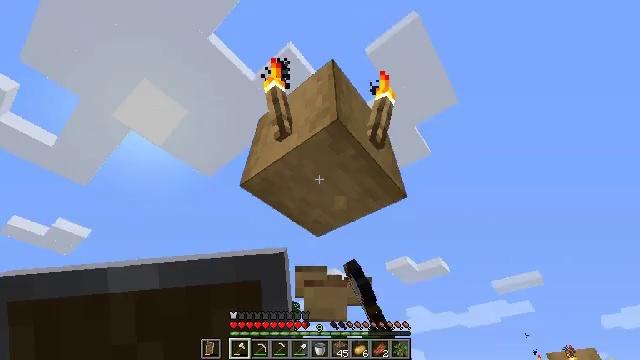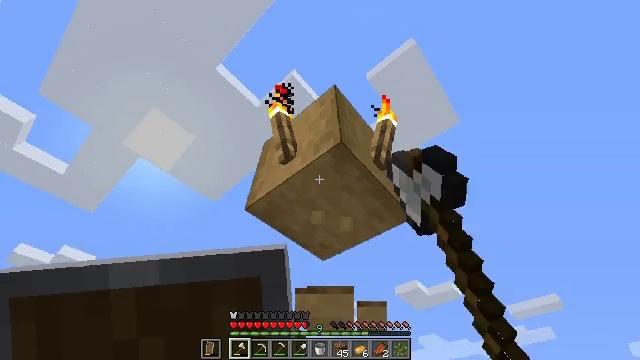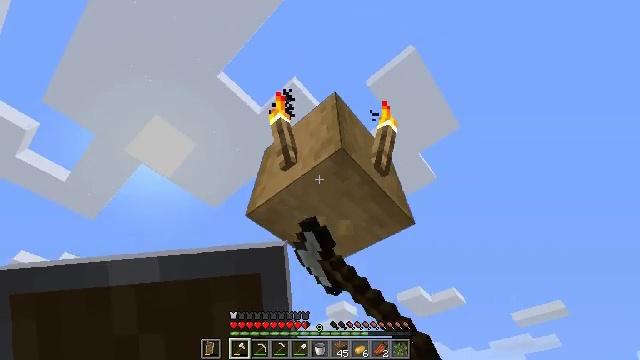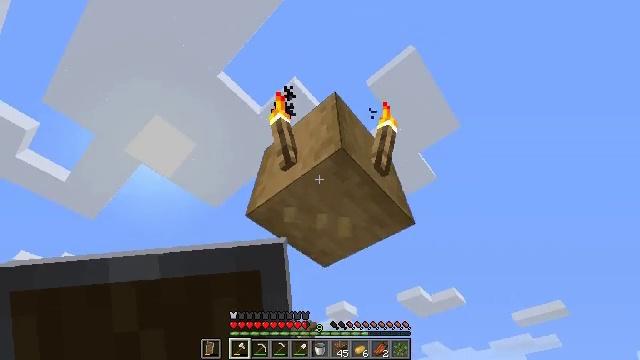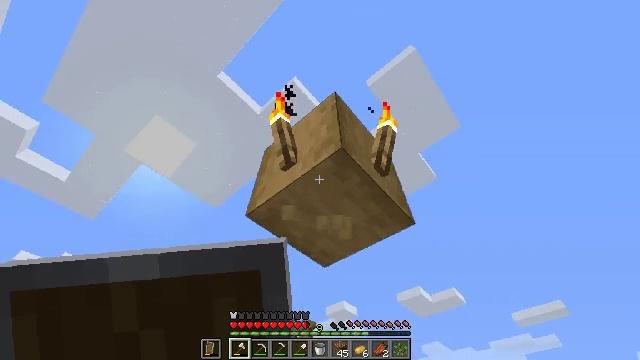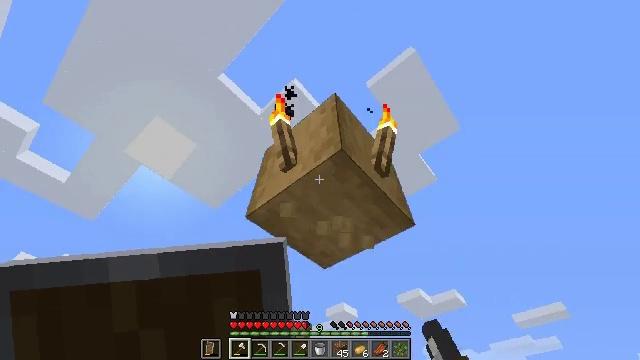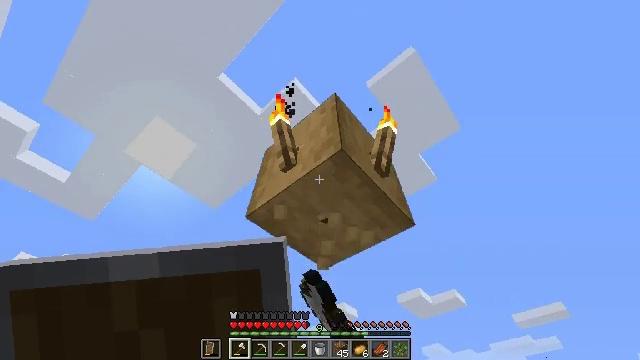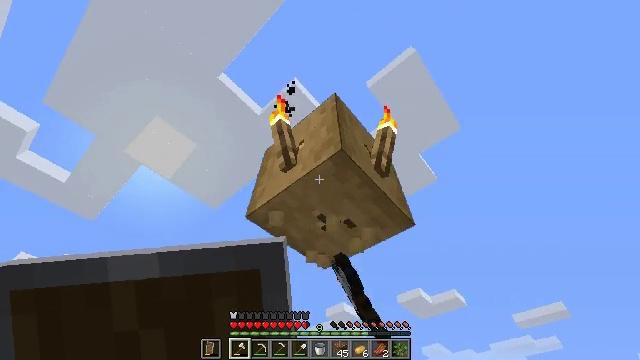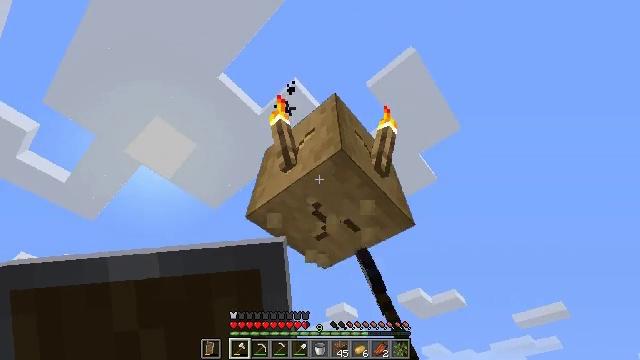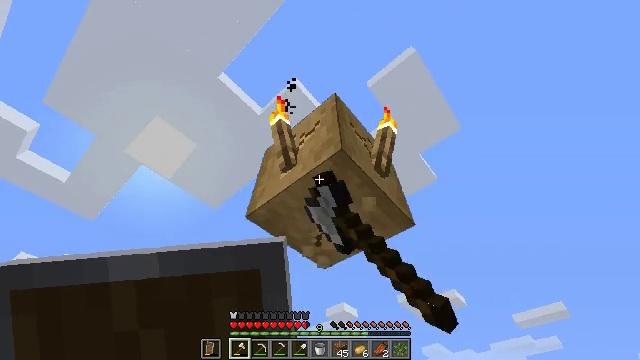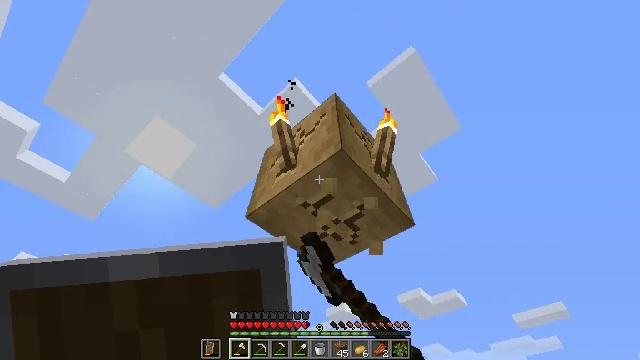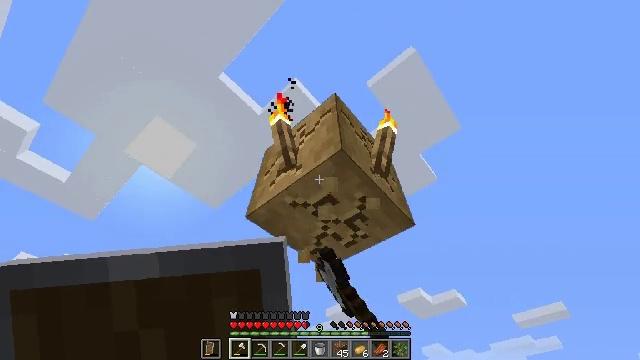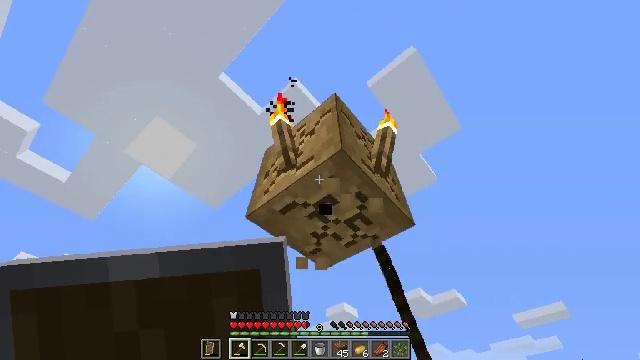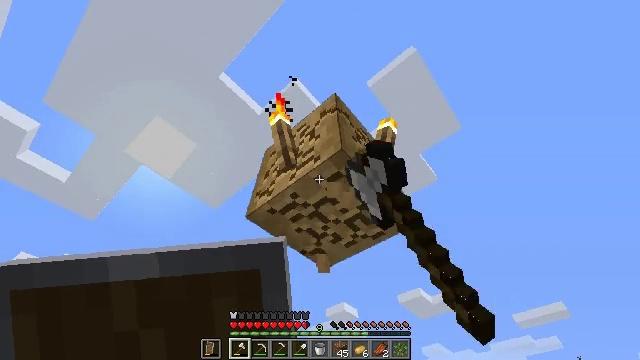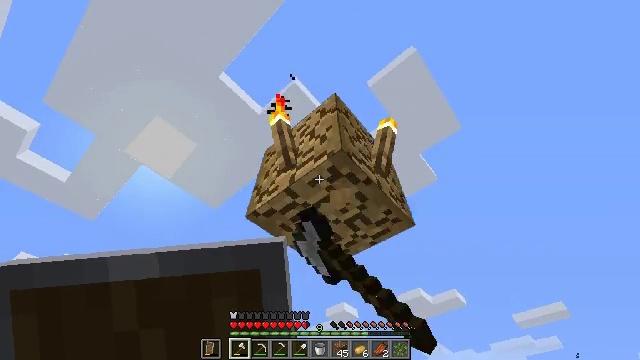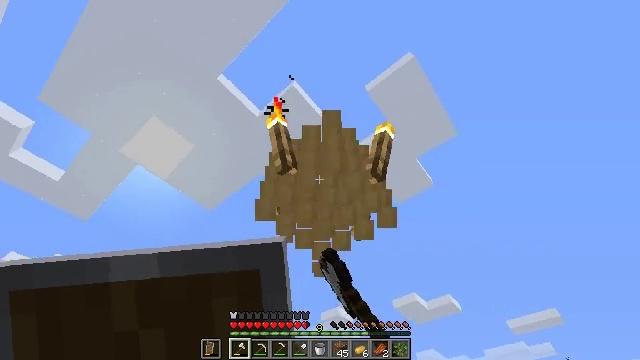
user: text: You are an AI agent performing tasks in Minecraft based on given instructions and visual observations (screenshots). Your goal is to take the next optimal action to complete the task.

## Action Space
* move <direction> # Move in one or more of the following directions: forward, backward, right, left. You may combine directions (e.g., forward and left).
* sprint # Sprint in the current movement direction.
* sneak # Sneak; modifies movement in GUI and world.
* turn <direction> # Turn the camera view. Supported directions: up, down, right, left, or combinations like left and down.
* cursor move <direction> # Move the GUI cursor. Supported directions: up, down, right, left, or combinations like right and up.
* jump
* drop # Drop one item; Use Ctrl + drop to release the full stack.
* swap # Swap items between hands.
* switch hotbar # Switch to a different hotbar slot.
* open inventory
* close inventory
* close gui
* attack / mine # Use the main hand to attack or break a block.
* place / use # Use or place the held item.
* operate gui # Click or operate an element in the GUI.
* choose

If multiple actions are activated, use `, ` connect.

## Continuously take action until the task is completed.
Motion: motion action
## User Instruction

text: Gather stripped oak wood for building.
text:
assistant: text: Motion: turn left and up, attack / mine
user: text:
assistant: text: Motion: turn up, attack / mine
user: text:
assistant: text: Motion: attack / mine
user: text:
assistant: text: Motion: attack / mine
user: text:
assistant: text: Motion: attack / mine
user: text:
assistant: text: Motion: attack / mine
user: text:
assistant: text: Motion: attack / mine
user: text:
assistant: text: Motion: attack / mine
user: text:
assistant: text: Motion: attack / mine
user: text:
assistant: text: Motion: attack / mine
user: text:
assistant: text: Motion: attack / mine
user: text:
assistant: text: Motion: attack / mine
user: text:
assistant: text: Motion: attack / mine
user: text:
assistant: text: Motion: attack / mine
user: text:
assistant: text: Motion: turn right, attack / mine
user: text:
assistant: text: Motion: attack / mine
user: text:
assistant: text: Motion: attack / mine
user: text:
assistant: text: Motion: attack / mine
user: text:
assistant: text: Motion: attack / mine
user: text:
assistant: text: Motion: attack / mine